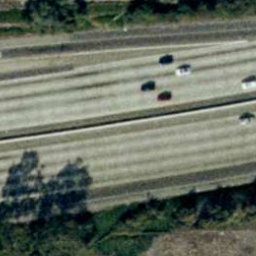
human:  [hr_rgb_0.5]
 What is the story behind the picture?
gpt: freeway